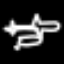
Label: airplane